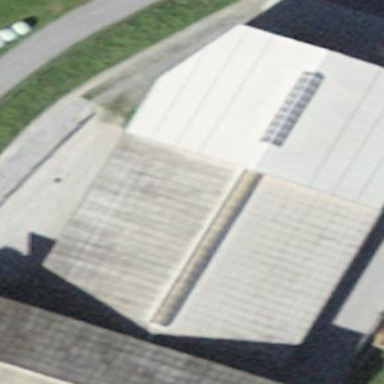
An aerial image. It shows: Stable building.